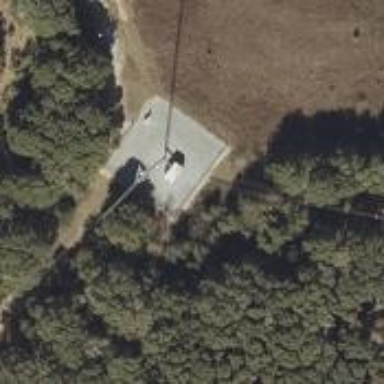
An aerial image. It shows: Mast tower used for communication.